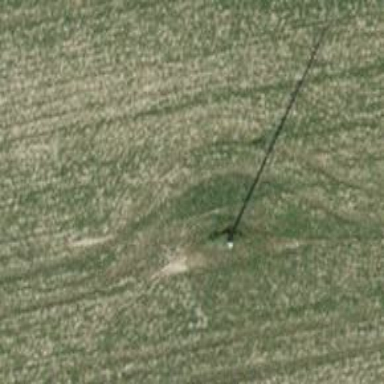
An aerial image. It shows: Minor power line with three cables.